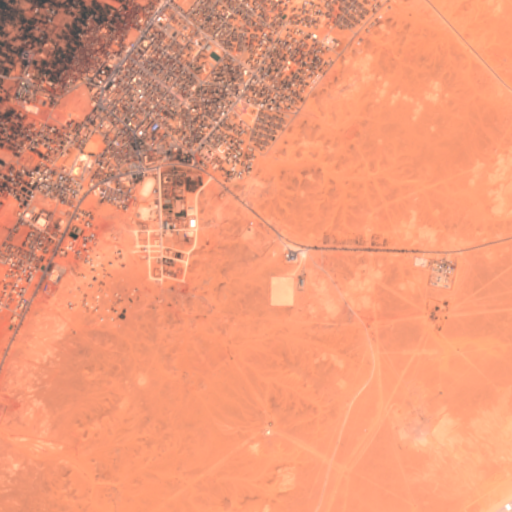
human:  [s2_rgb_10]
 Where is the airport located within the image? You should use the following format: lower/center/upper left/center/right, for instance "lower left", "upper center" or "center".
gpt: The airport is located in the lower right of the image.
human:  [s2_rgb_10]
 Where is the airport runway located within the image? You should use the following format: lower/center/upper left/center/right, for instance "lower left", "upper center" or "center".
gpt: The airport runway is located in the lower right of the image.
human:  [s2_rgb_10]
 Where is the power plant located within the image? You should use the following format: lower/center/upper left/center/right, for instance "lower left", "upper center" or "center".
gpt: The power plant is located in the center right of the image.
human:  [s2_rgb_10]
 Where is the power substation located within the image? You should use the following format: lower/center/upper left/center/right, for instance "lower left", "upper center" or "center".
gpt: The power substation is located in the center right of the image.
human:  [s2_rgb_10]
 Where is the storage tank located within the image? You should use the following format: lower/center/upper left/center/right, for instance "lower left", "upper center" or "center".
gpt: The storage tank is located in the lower center of the image.
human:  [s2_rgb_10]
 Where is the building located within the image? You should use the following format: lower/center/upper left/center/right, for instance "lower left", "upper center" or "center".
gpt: There is no building in the image.